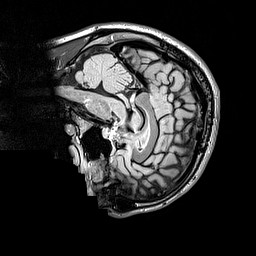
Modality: FLAIR
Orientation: sagittal
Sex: male
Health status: ill
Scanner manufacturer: siemens
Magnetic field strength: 3 T
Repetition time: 5 s
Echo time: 0.388 s